Interaction volume radius: 5 \u00c5
Interaction volume height: 15 \u00c5
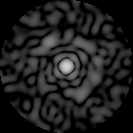
Disorder parameter: 0.8478